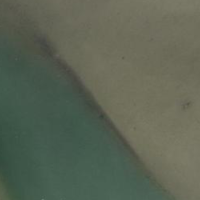
EUNIS habitat code: 15
Species observed at this site:
Chroicocephalus ridibundus
Phalacrocorax carbo
Larus michahellis
Cyanistes caeruleus
Anas crecca
Anas platyrhynchos
Anser anser
Aythya fuligula
Fringilla coelebs
Hydroprogne caspia